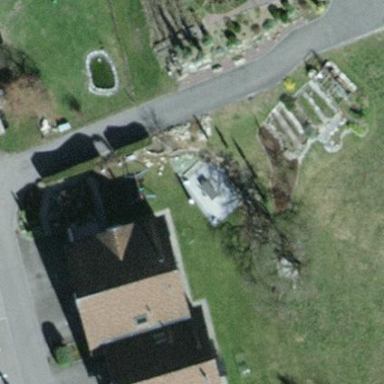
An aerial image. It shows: Semi-detached house.